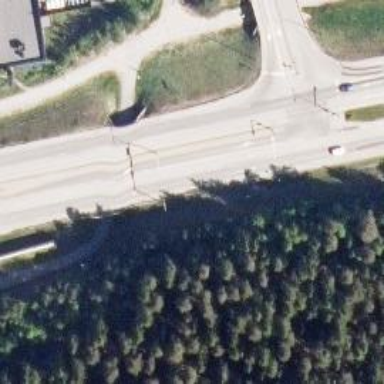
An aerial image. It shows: Primary highway.